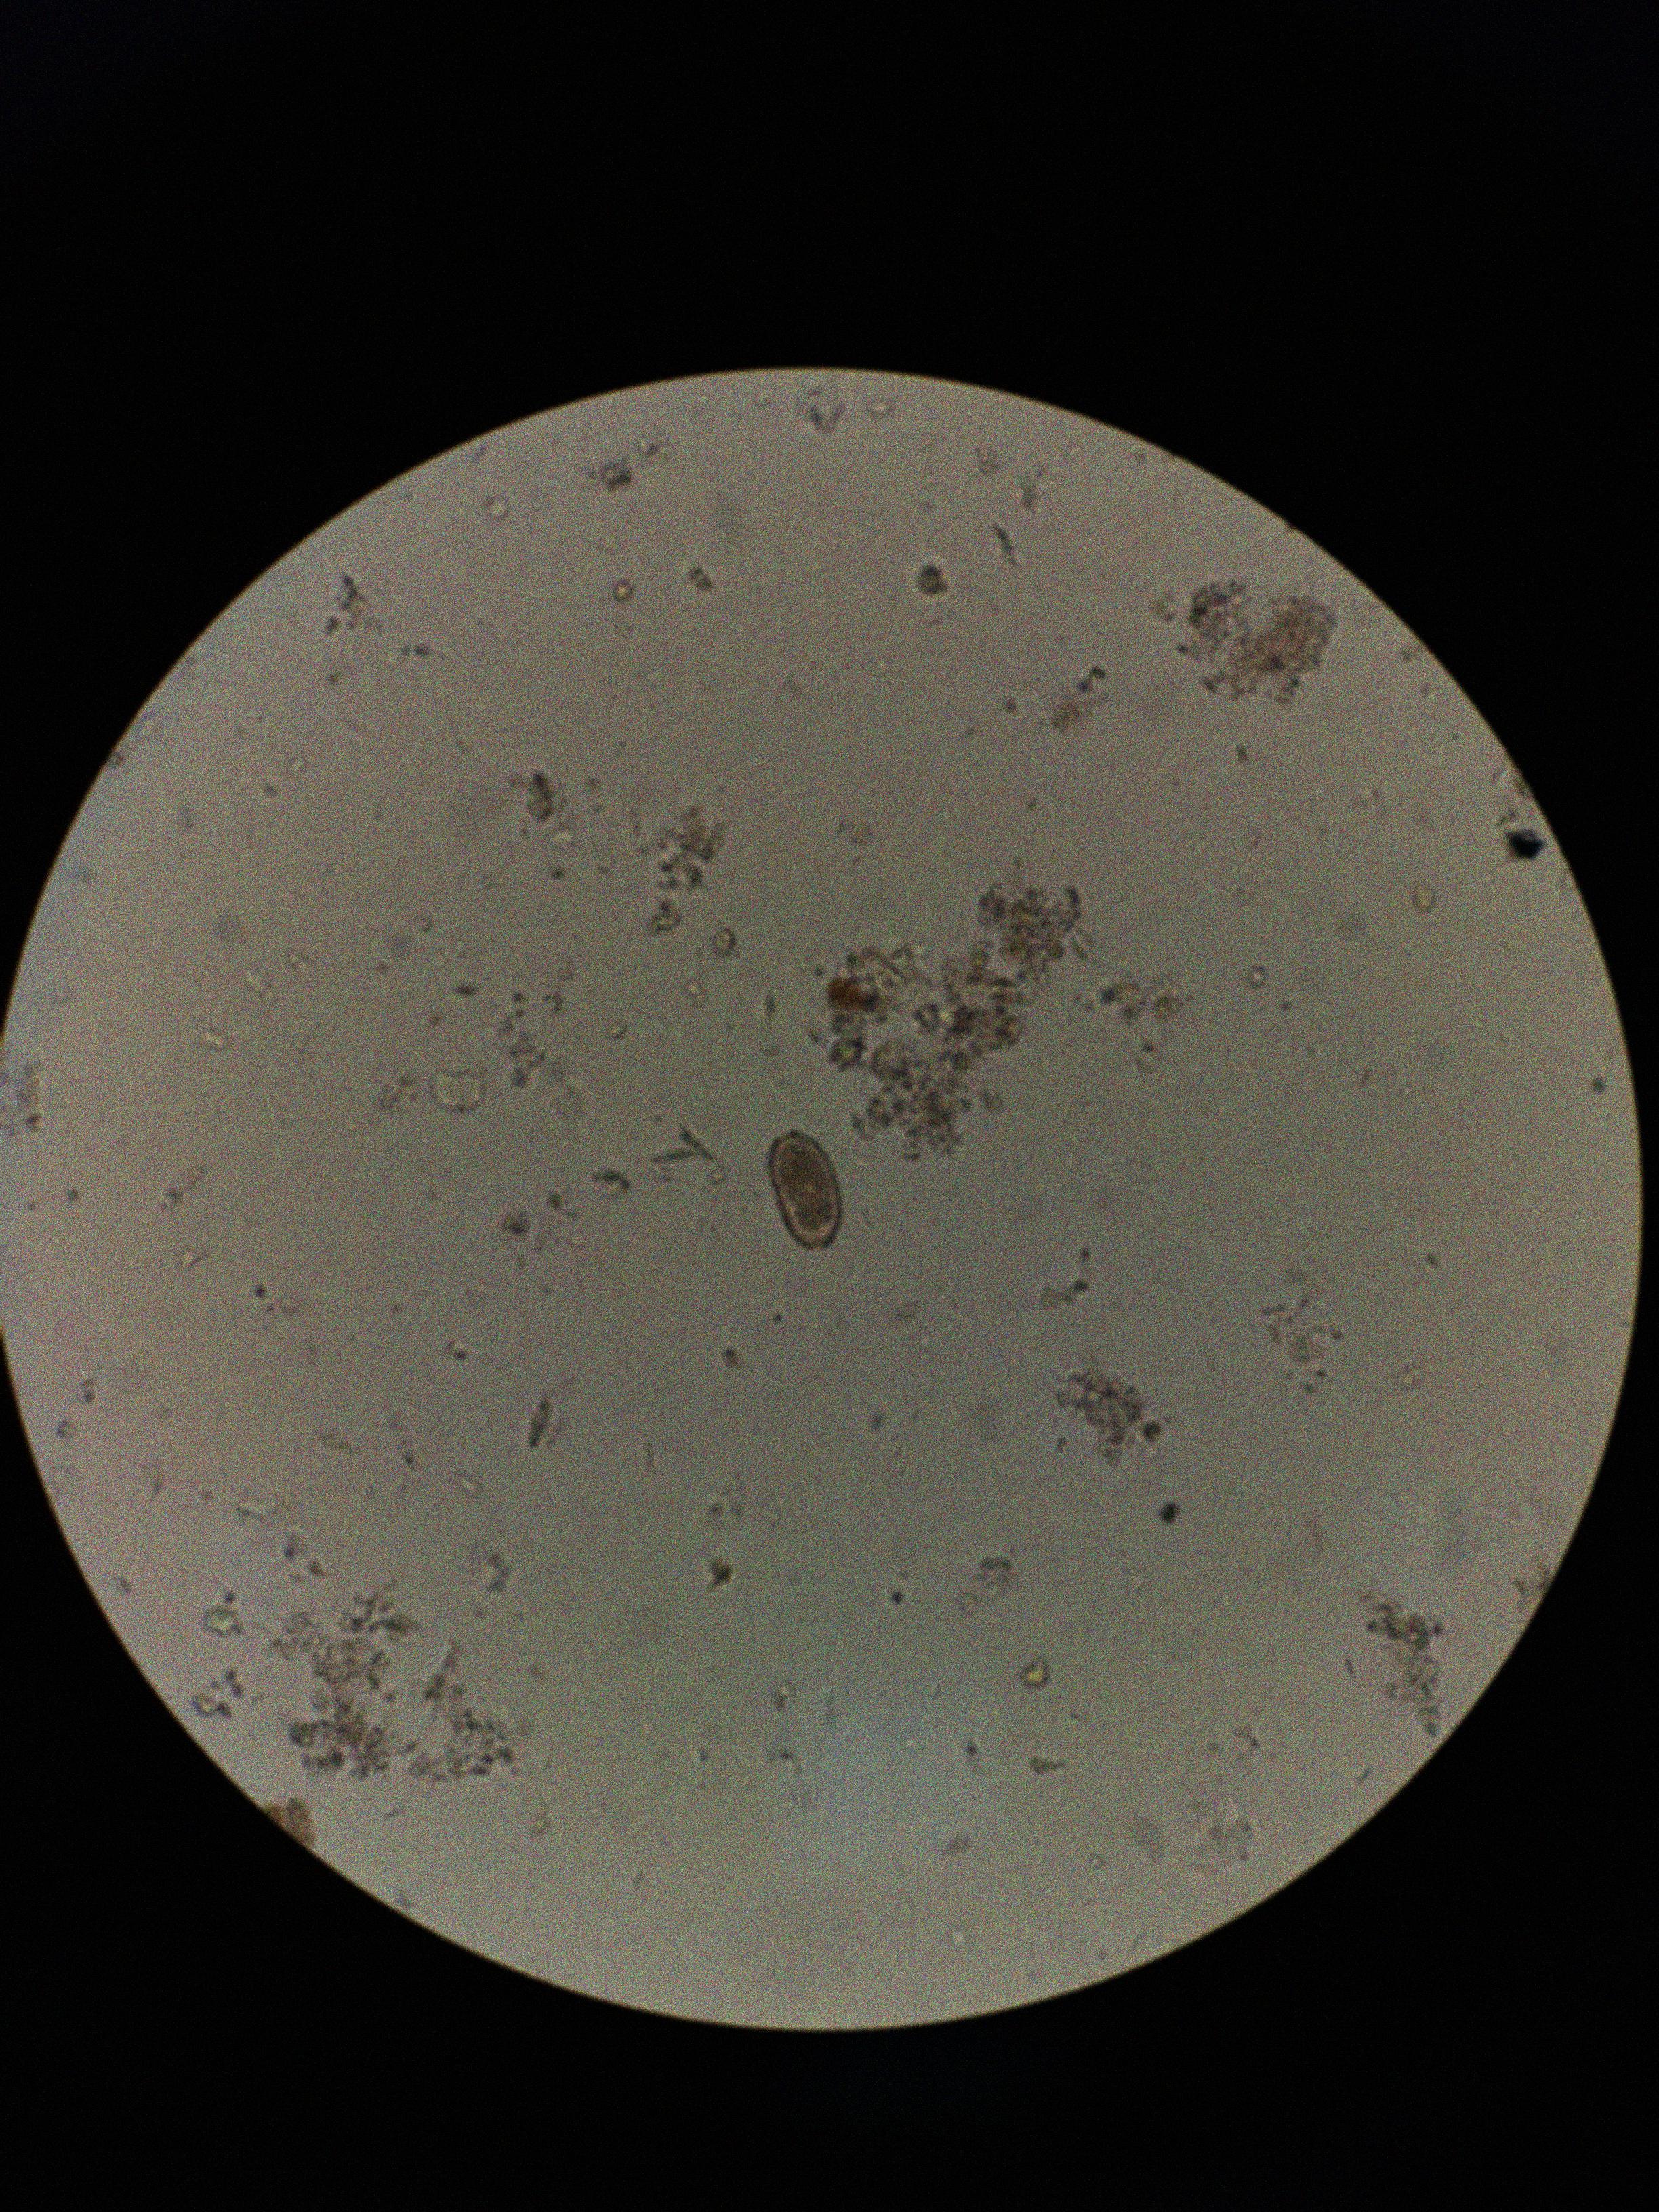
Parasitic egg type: Capillaria philippinensis